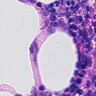
Metastatic tissue present: no